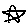
Label: star